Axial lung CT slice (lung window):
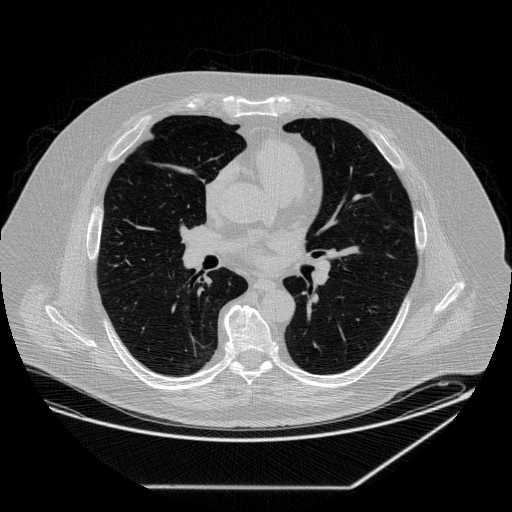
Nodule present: no